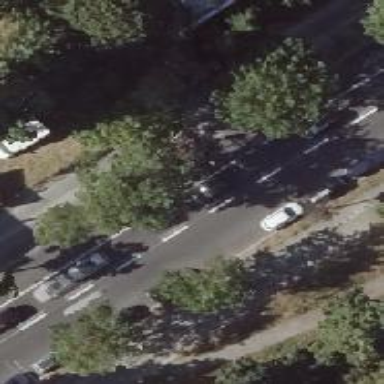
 there is busway and track shared with cyclists."